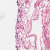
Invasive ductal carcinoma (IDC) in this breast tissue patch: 0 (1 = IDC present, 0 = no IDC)